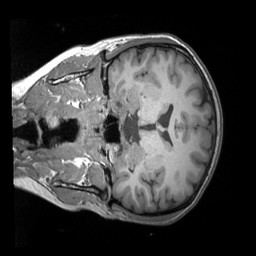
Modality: T1w
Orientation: coronal
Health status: healthy